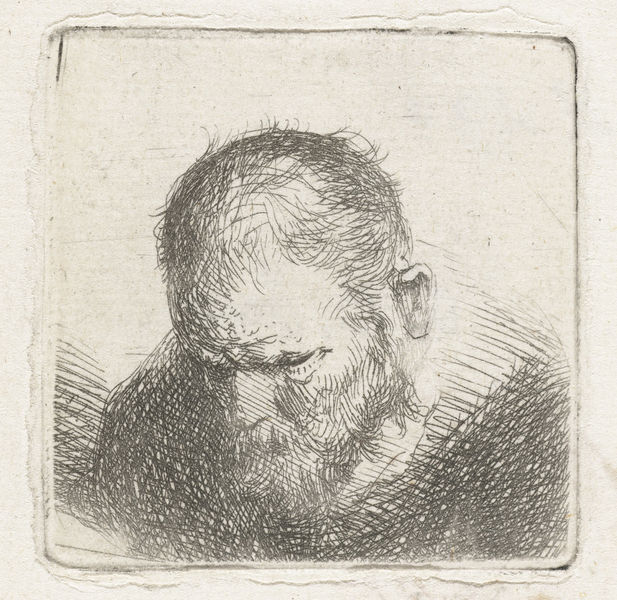
Titel: Man met baard
Künstler: Jan Lievens
Standort: Amsterdam
Institution: Rijksmuseum
Schlagwörter: homme, portrait, tete, esquisse, dessin, papier, triste, visage, crayon, ebauche, griffoné